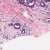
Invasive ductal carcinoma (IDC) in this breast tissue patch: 0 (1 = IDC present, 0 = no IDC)